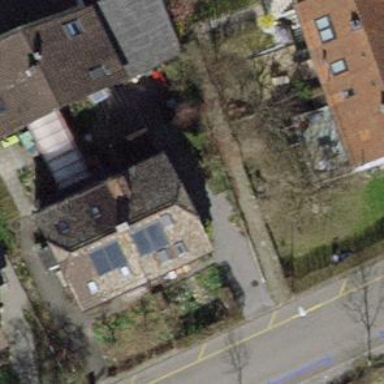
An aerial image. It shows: Semidetached house with tile roof.